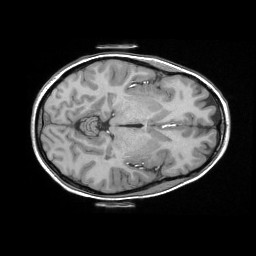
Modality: T1w
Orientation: axial